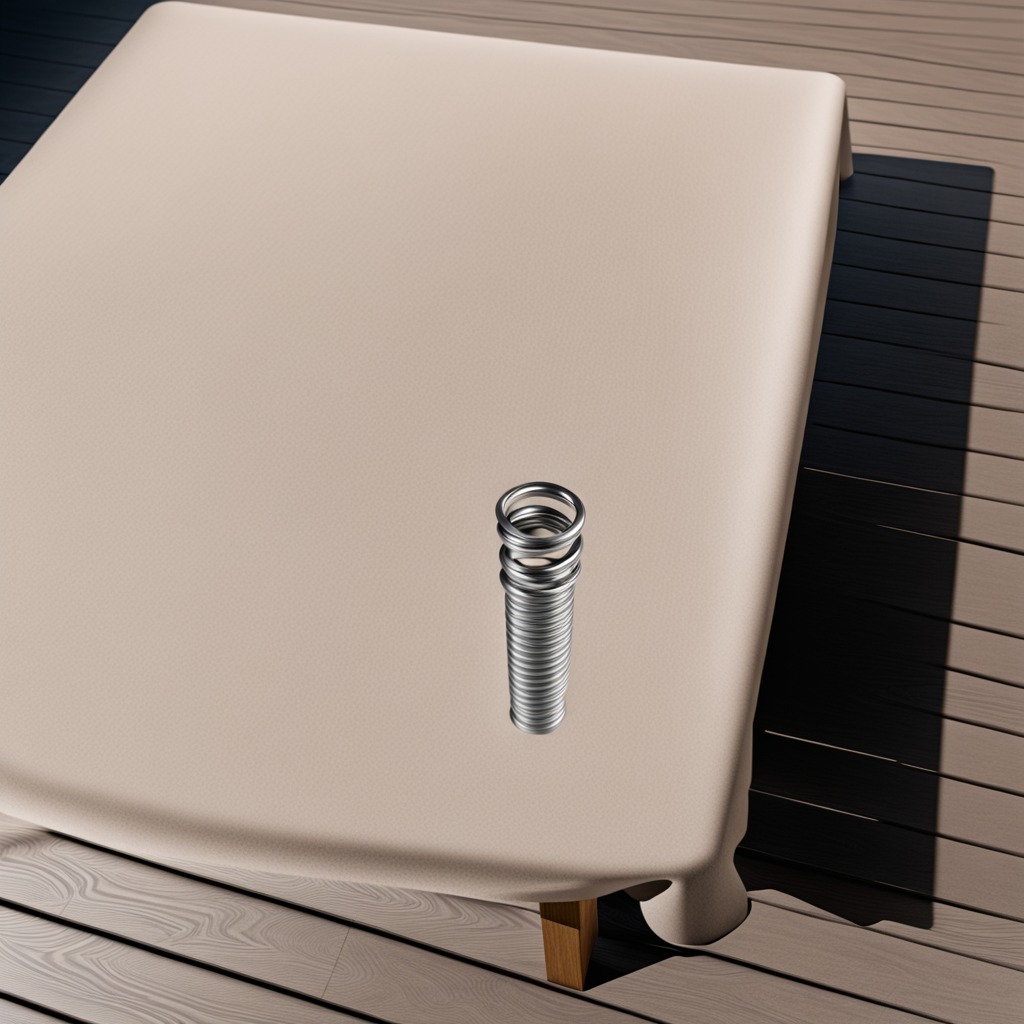
A coiled metal spring is lying on a clean wooden table.